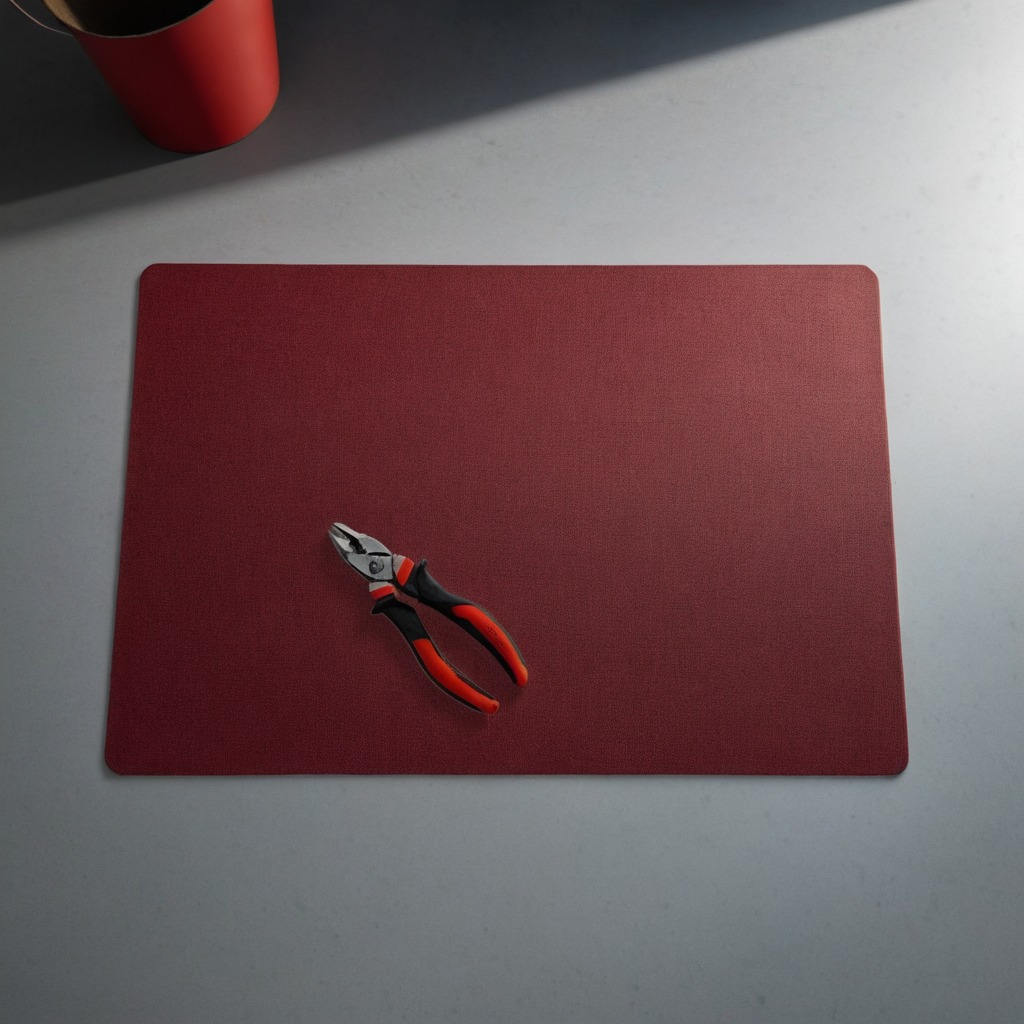
A plier lies on the clean granite tabletop covered with a red rubber mat inside a workshop under bright overhead lighting crisp shadows high clarity worn but beneath the mat